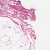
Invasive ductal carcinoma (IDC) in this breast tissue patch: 0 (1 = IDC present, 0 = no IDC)